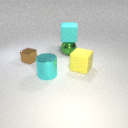
large green metal sphere to the left of large yellow rubber cube